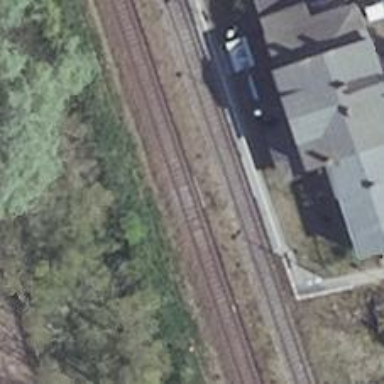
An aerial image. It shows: Railway tracks on embankment.